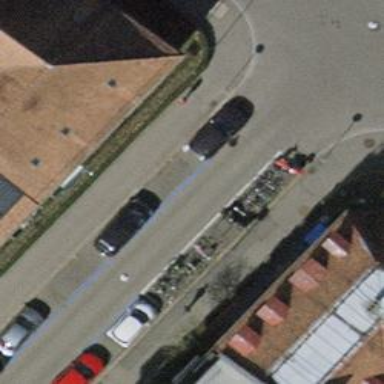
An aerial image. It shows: Bicycle parking area with stands.